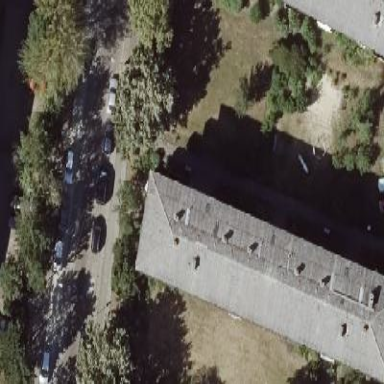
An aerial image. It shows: Hipped roof apartment building.